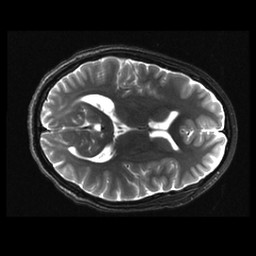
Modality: T2w
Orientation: axial
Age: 16
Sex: female
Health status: ill
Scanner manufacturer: ge
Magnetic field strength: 3 T
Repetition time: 7.5 s
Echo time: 0.1007 s